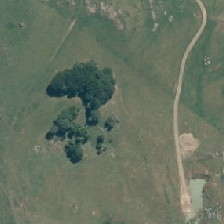
Land cover: indigenous_forest